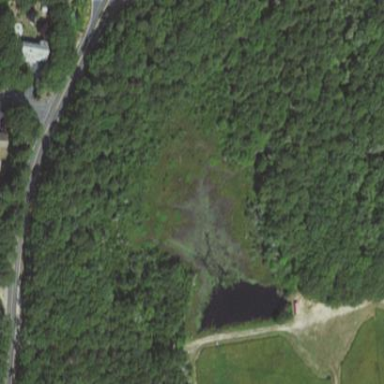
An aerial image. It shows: Marshy wetland area.